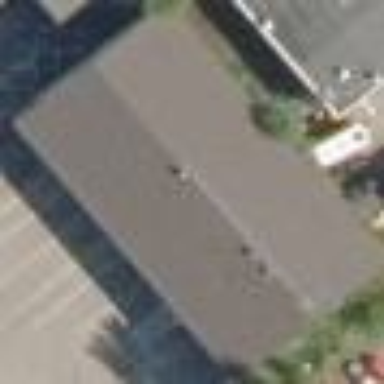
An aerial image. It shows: Industrial building with flat roof.